Question: How can I just open something similar to what I see in the theme roller site?

Alternatively, can I open a jQuery Dialog without the title bar
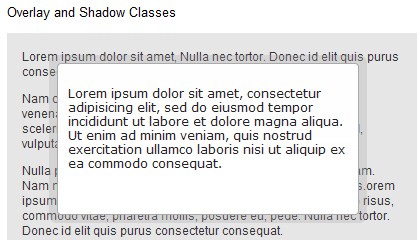
Answer: You can use the option DialogClass:'$('.selector').dialog({ dialogClass: 'notitle' });'and in the CSS specify your class by removing the title ecc'.notitle .ui-dialog-titlebar {display:none}'